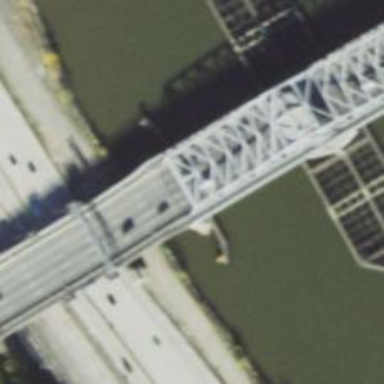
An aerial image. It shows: Primary highway with separate sidewalk. The bridge is movable swing bridge.